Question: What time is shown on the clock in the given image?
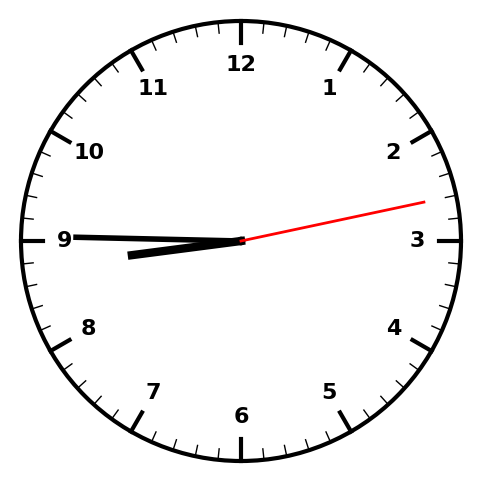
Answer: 08:45:13